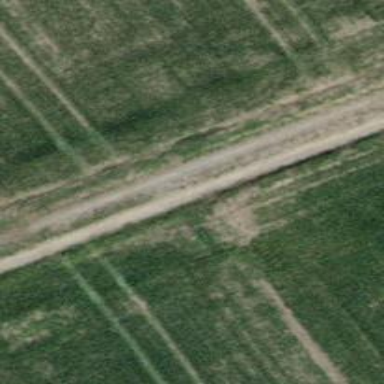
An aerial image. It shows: Track with compacted grade3 surface.